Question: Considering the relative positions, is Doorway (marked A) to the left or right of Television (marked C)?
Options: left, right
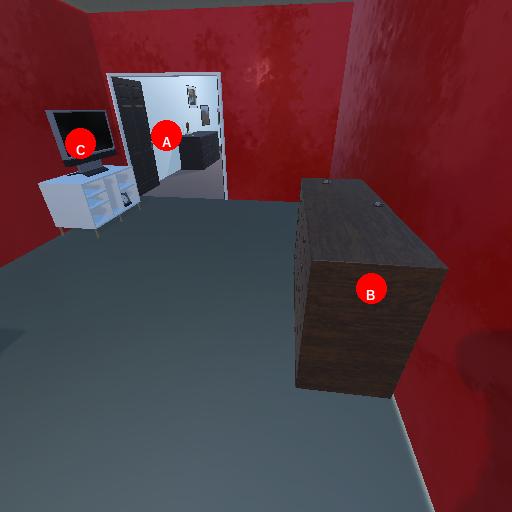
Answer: left